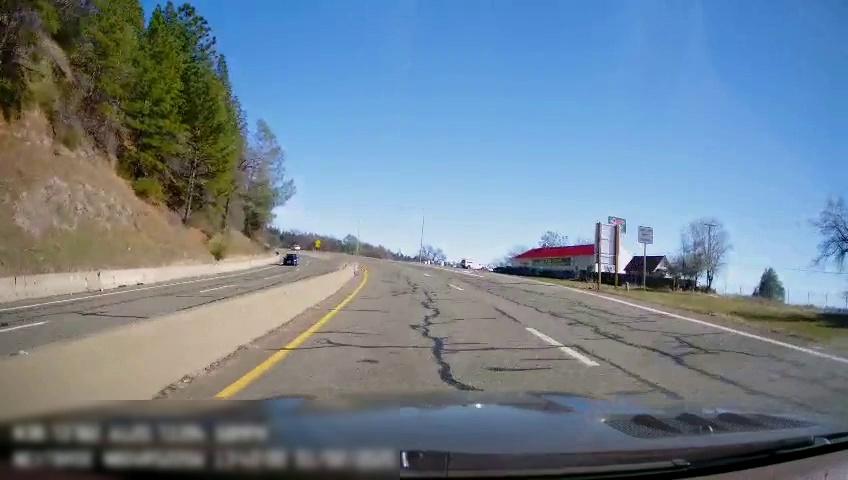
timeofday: Day
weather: Sunny
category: Drivable Space
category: Drivable Space
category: Vehicles | Car
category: Vehicles | Van
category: Lanes | Opposite Lane
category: Lanes | Opposite Lane
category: Lanes | Current Lane
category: Lanes | Current Lane
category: Lanes | Alternate Lane
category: Lanes | Alternate Lane